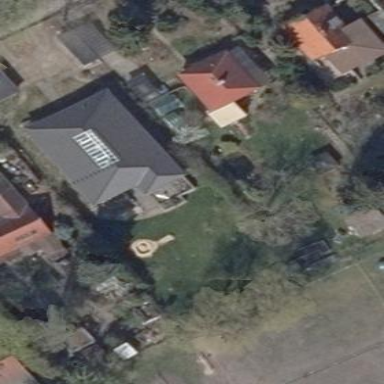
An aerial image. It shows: Detached building with hipped roof.